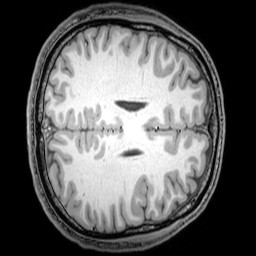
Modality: T1w
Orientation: axial
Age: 24
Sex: male
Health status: healthy
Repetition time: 0.081 s
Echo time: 0.037 s